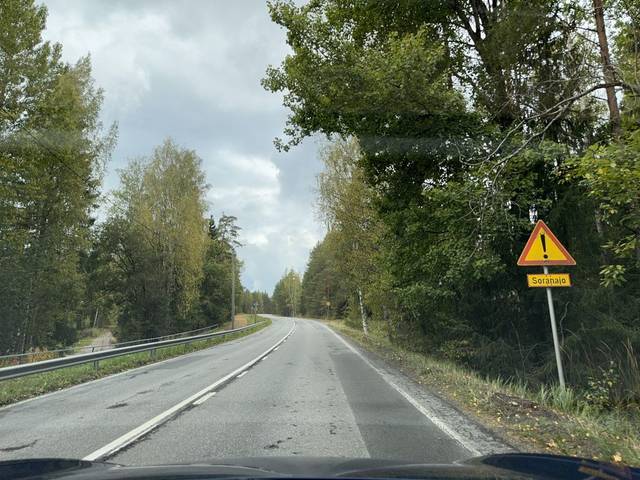
Region: Finland
Coordinates: 60.577, 24.789